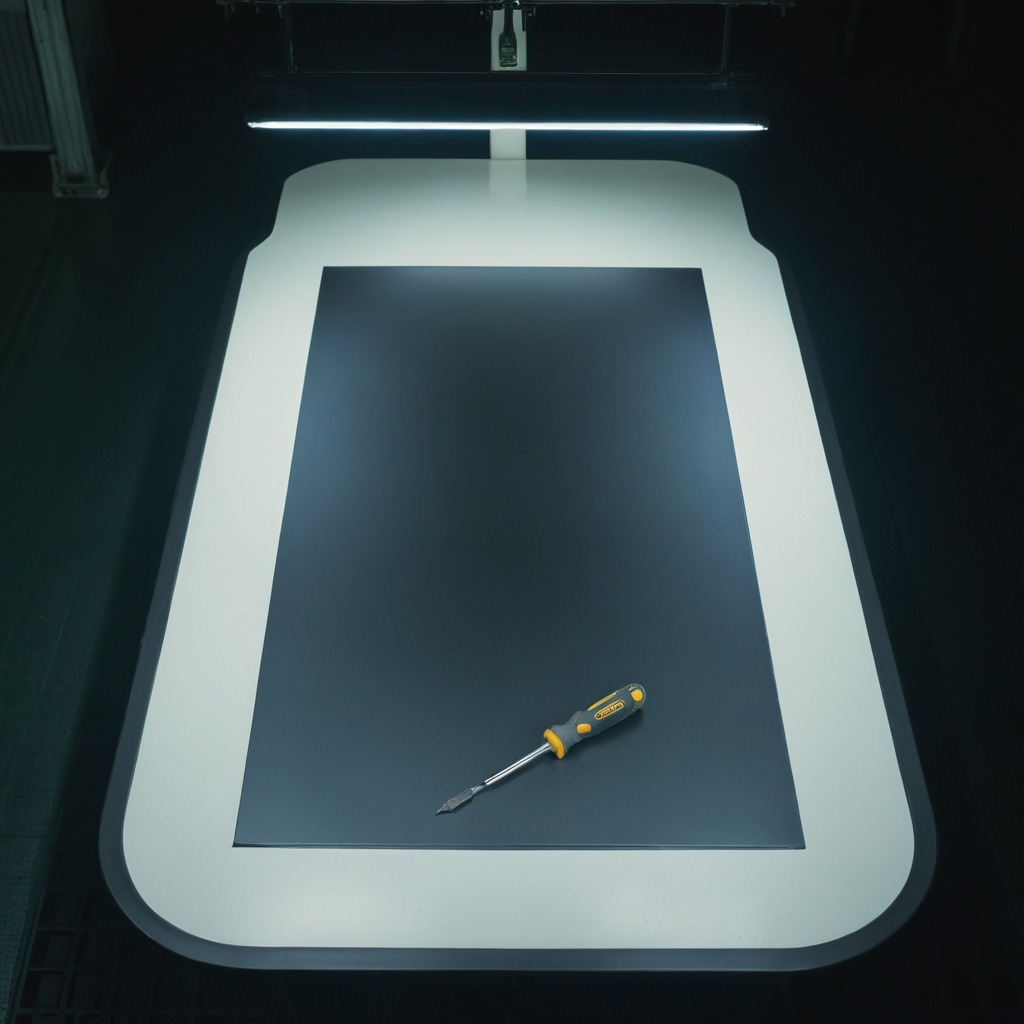
A screwdriver lies on the table.